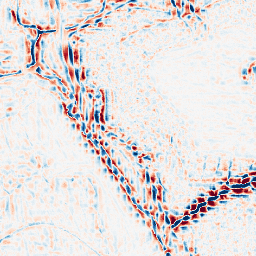
Category: wavelet
Decomposition family: wavelet_reverse_biorthogonal
Decomposition parameters: wavelet: rbio4.4
level: 3
Upsampling method: quartic
Upsampling parameters: scale: 8
Upsampling scale: 8